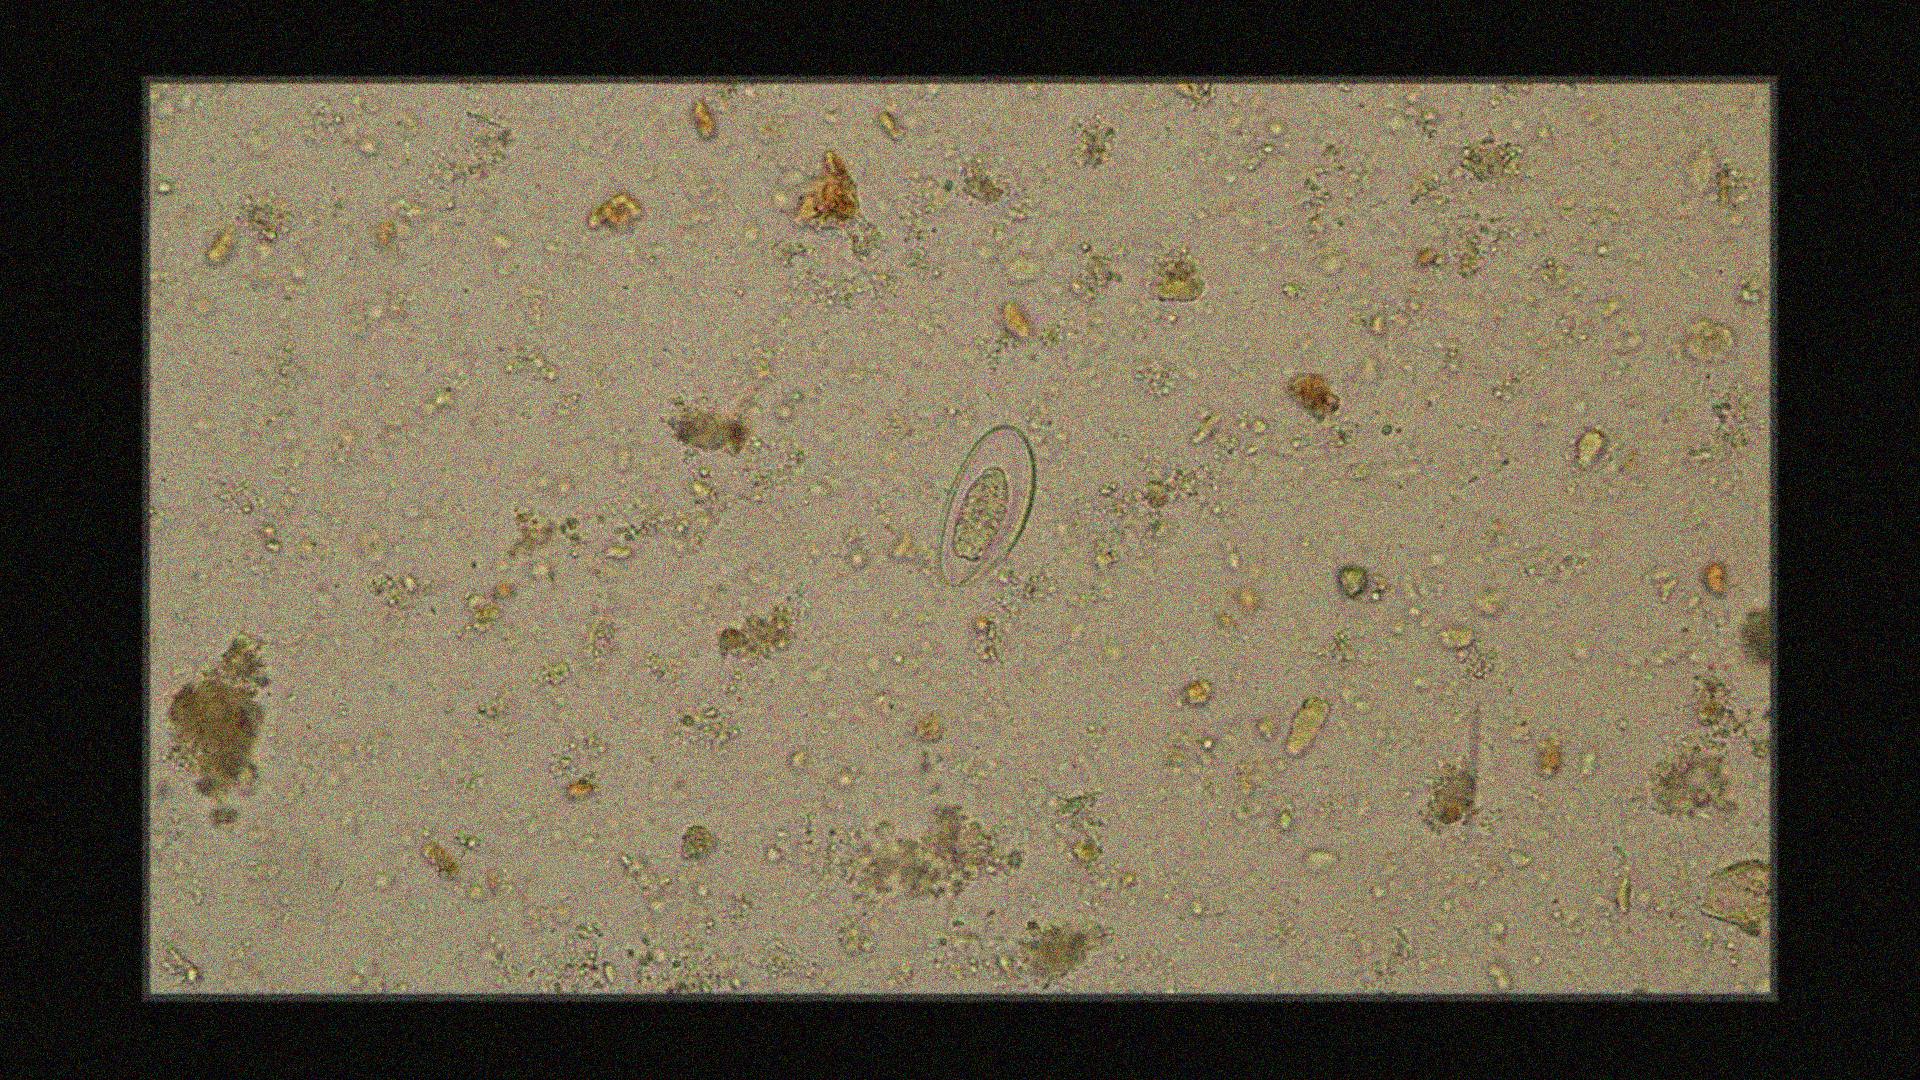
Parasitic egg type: Enterobius vermicularis